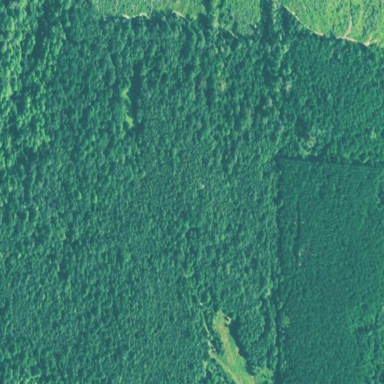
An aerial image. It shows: Mixed woodland area with various types of leaves.